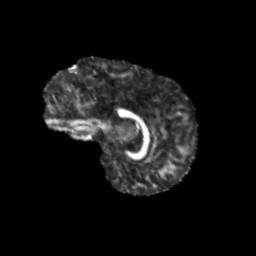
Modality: FA
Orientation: sagittal
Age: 12
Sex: female
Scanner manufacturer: siemens
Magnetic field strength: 3 T
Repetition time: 3.8 s
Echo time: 0.07 s